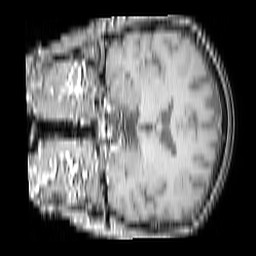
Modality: T1w
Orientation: coronal
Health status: ill
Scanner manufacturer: philips
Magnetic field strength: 3 T
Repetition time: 0.3787 s
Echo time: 0.002908 s